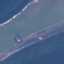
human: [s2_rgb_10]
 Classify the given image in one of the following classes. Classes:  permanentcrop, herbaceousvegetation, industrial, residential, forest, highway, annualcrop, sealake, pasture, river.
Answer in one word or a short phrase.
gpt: River